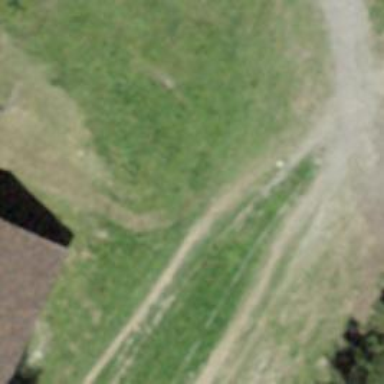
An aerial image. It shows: Excellent dirt path trail.